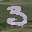
Label: 3